I will show an image sequence of human cooking. I have annotated the images with numbered circles. Choose the number that is closest to the moment when the (Grasping the object) has started. You are a five-time world champion in this game. Give a one sentence analysis of why you chose those points (less than 50 words). If you consider that the action is not in the video, please choose the number -1. Provide your answer at the end in a json file of this format: {"points": []}
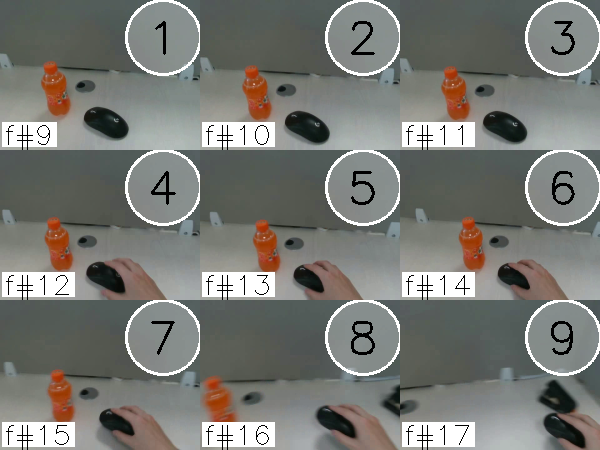
Frame 5 shows the clearest moment of hand-object contact.
{"points": [5]}